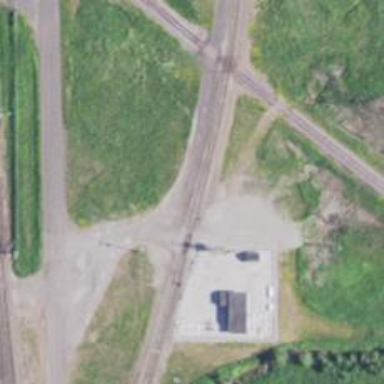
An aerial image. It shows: Railway spur service.